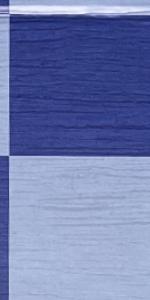
Label: Empty